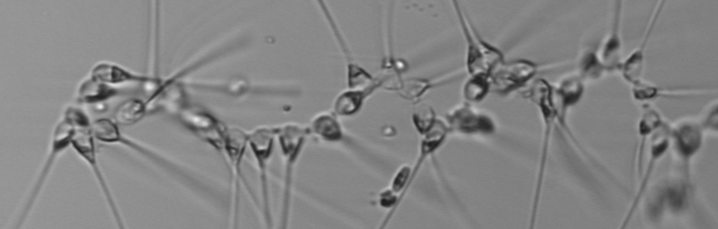
Label: Asterionellopsis_glacialis